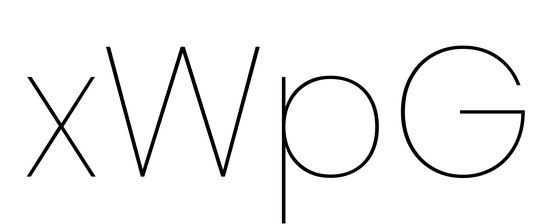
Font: Poppins-Thin